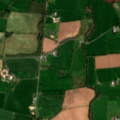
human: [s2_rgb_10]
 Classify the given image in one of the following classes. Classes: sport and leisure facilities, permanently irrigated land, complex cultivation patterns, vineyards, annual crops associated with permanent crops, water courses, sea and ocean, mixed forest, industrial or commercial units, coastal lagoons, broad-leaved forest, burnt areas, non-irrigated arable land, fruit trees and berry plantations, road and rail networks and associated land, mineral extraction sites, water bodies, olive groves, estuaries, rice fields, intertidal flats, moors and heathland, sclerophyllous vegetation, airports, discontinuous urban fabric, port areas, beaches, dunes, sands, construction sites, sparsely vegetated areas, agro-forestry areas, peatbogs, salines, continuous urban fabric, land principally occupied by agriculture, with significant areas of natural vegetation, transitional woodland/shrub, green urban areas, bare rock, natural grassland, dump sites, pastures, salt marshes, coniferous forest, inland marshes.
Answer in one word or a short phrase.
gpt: non-irrigated arable land, pastures